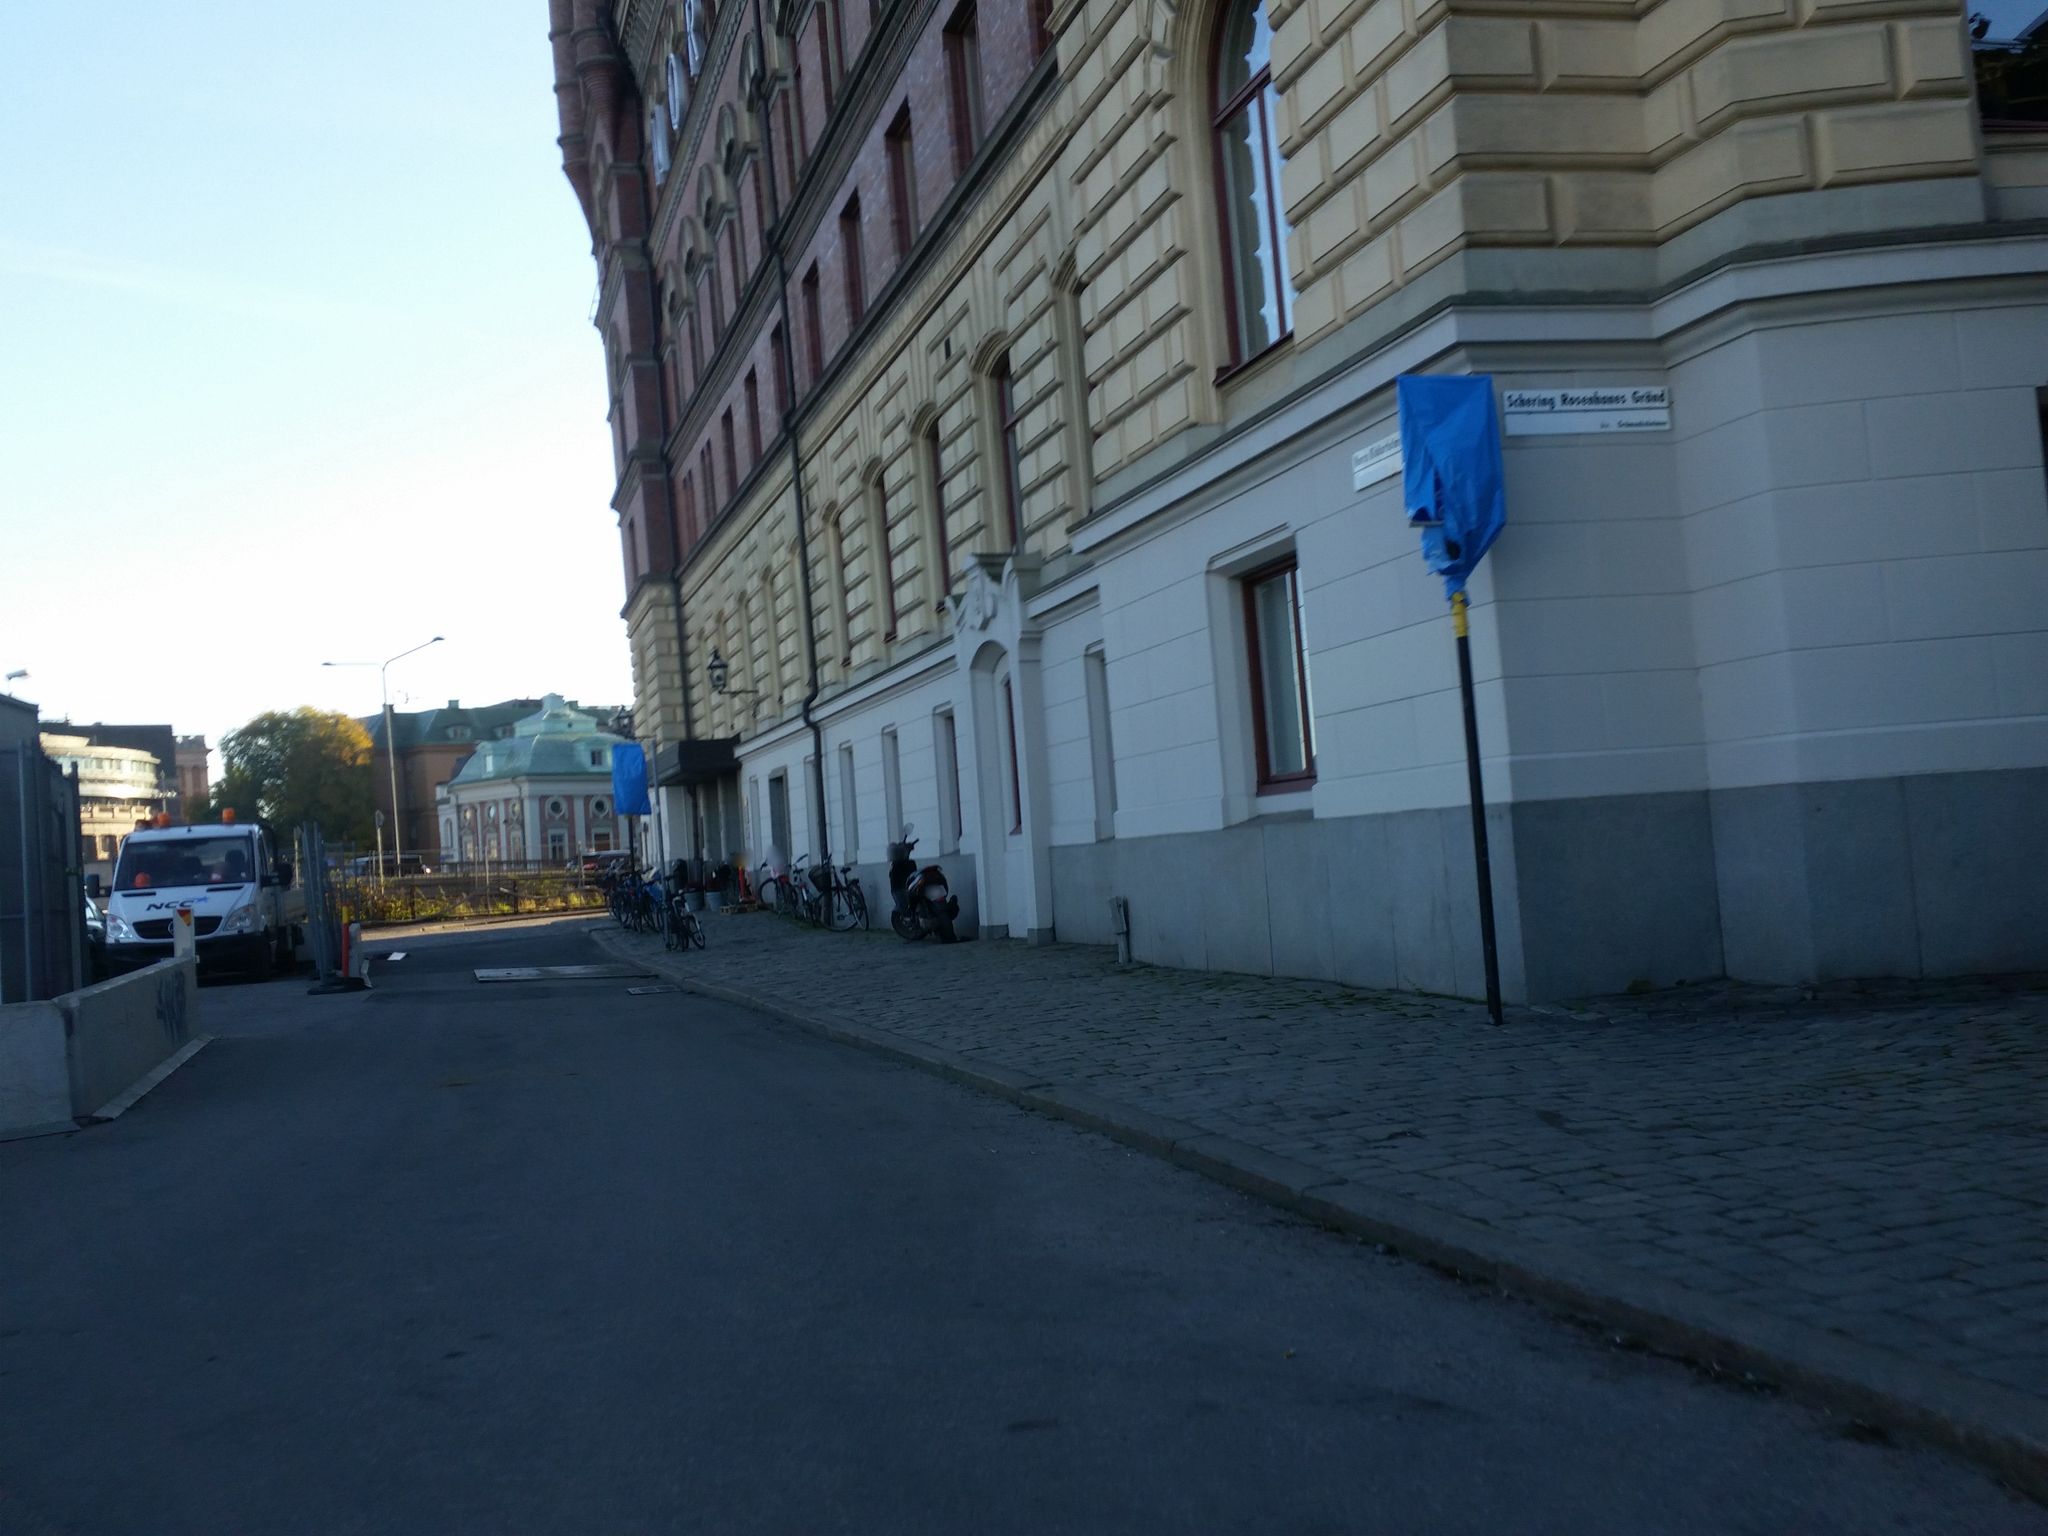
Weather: clear
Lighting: day
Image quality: good
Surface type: walking surface
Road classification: unclassified, steps, footway
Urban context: urban centre
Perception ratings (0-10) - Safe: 5.28, Lively: 7.58, Beautiful: 6.7, Boring: 3.07, Depressing: 3.1, Wealthy: 6.66